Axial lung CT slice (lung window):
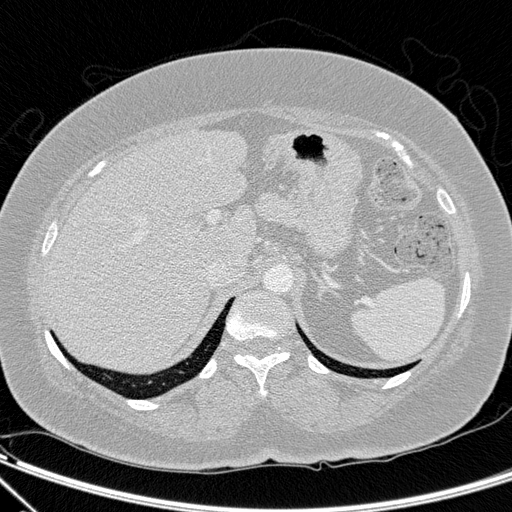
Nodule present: no